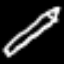
Label: pencil